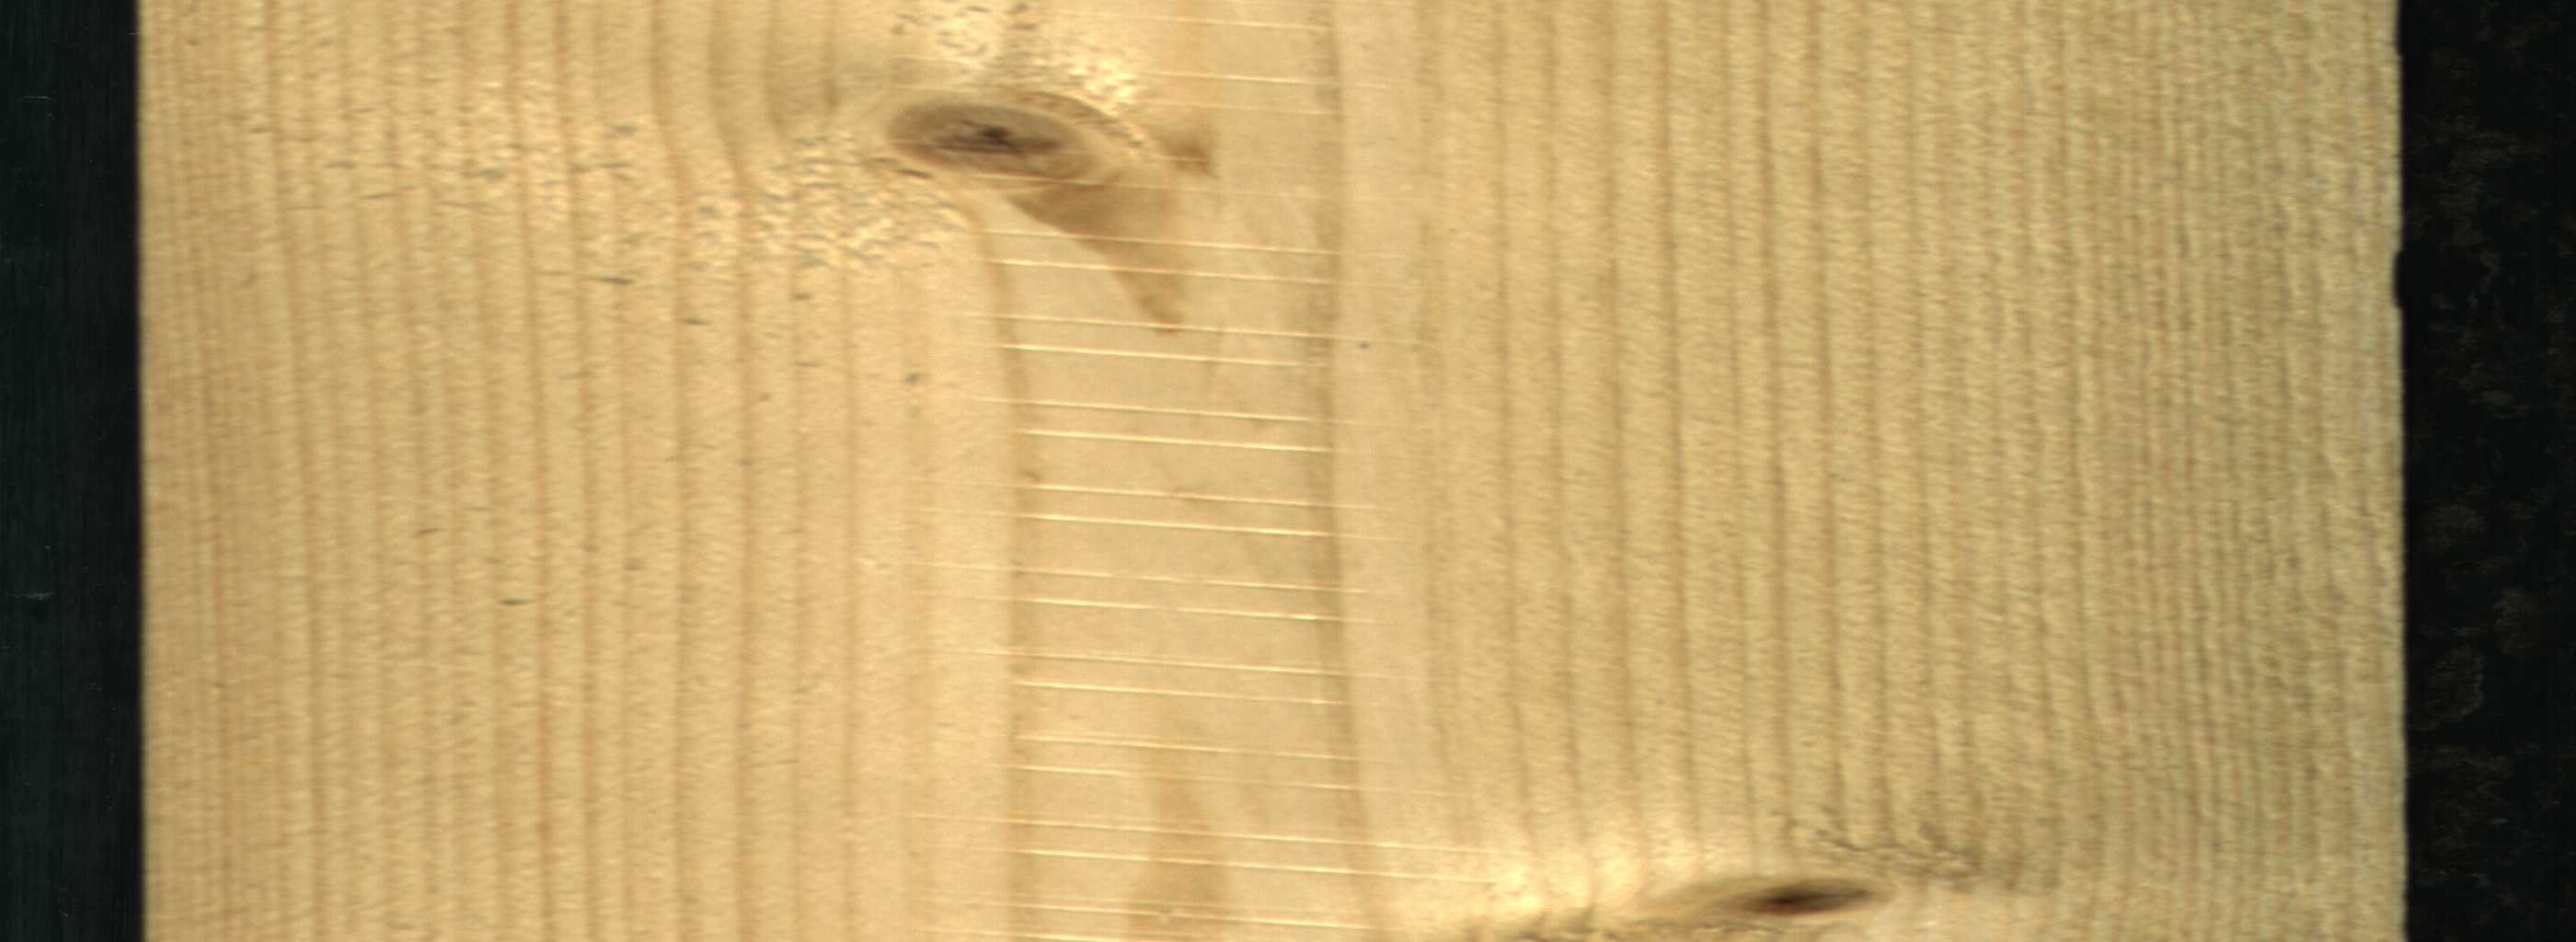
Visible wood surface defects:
Live_Knot
Live_Knot